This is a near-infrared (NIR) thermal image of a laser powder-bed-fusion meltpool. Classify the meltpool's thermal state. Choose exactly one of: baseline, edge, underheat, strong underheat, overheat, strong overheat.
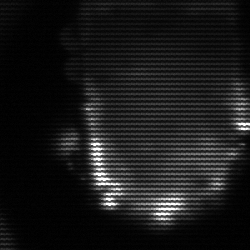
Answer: baseline